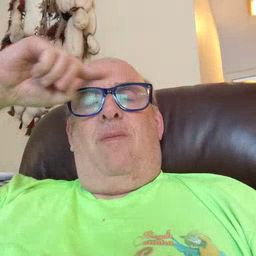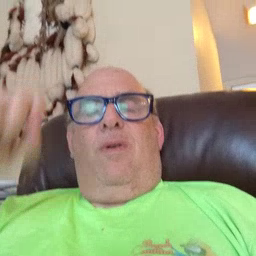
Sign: because